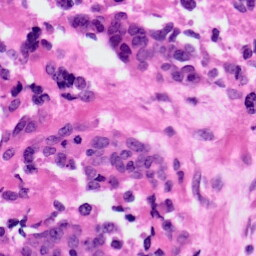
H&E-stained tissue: Ovarian